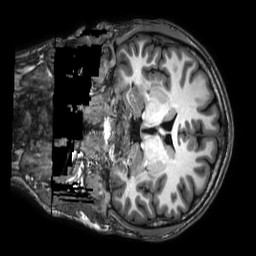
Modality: T1w
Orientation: coronal
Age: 31
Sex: male
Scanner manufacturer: philips
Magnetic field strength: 3 T
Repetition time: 0.008194 s
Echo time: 0.003773 s